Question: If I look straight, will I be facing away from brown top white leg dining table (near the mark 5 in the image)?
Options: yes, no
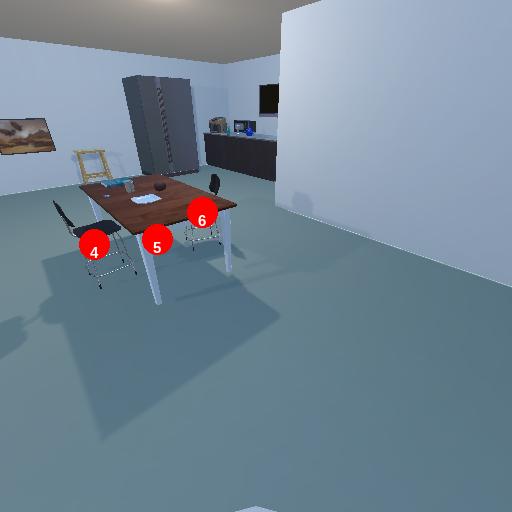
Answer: yes